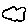
Label: cloud